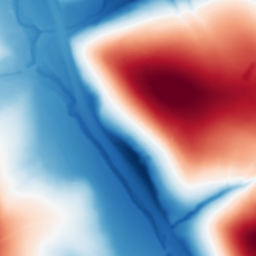
Category: multiscale
Decomposition family: dog
Decomposition parameters: sigma_low: 1
sigma_high: 100
Upsampling method: cubic_catmull_rom
Upsampling parameters: scale: 2
Upsampling scale: 2